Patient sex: M
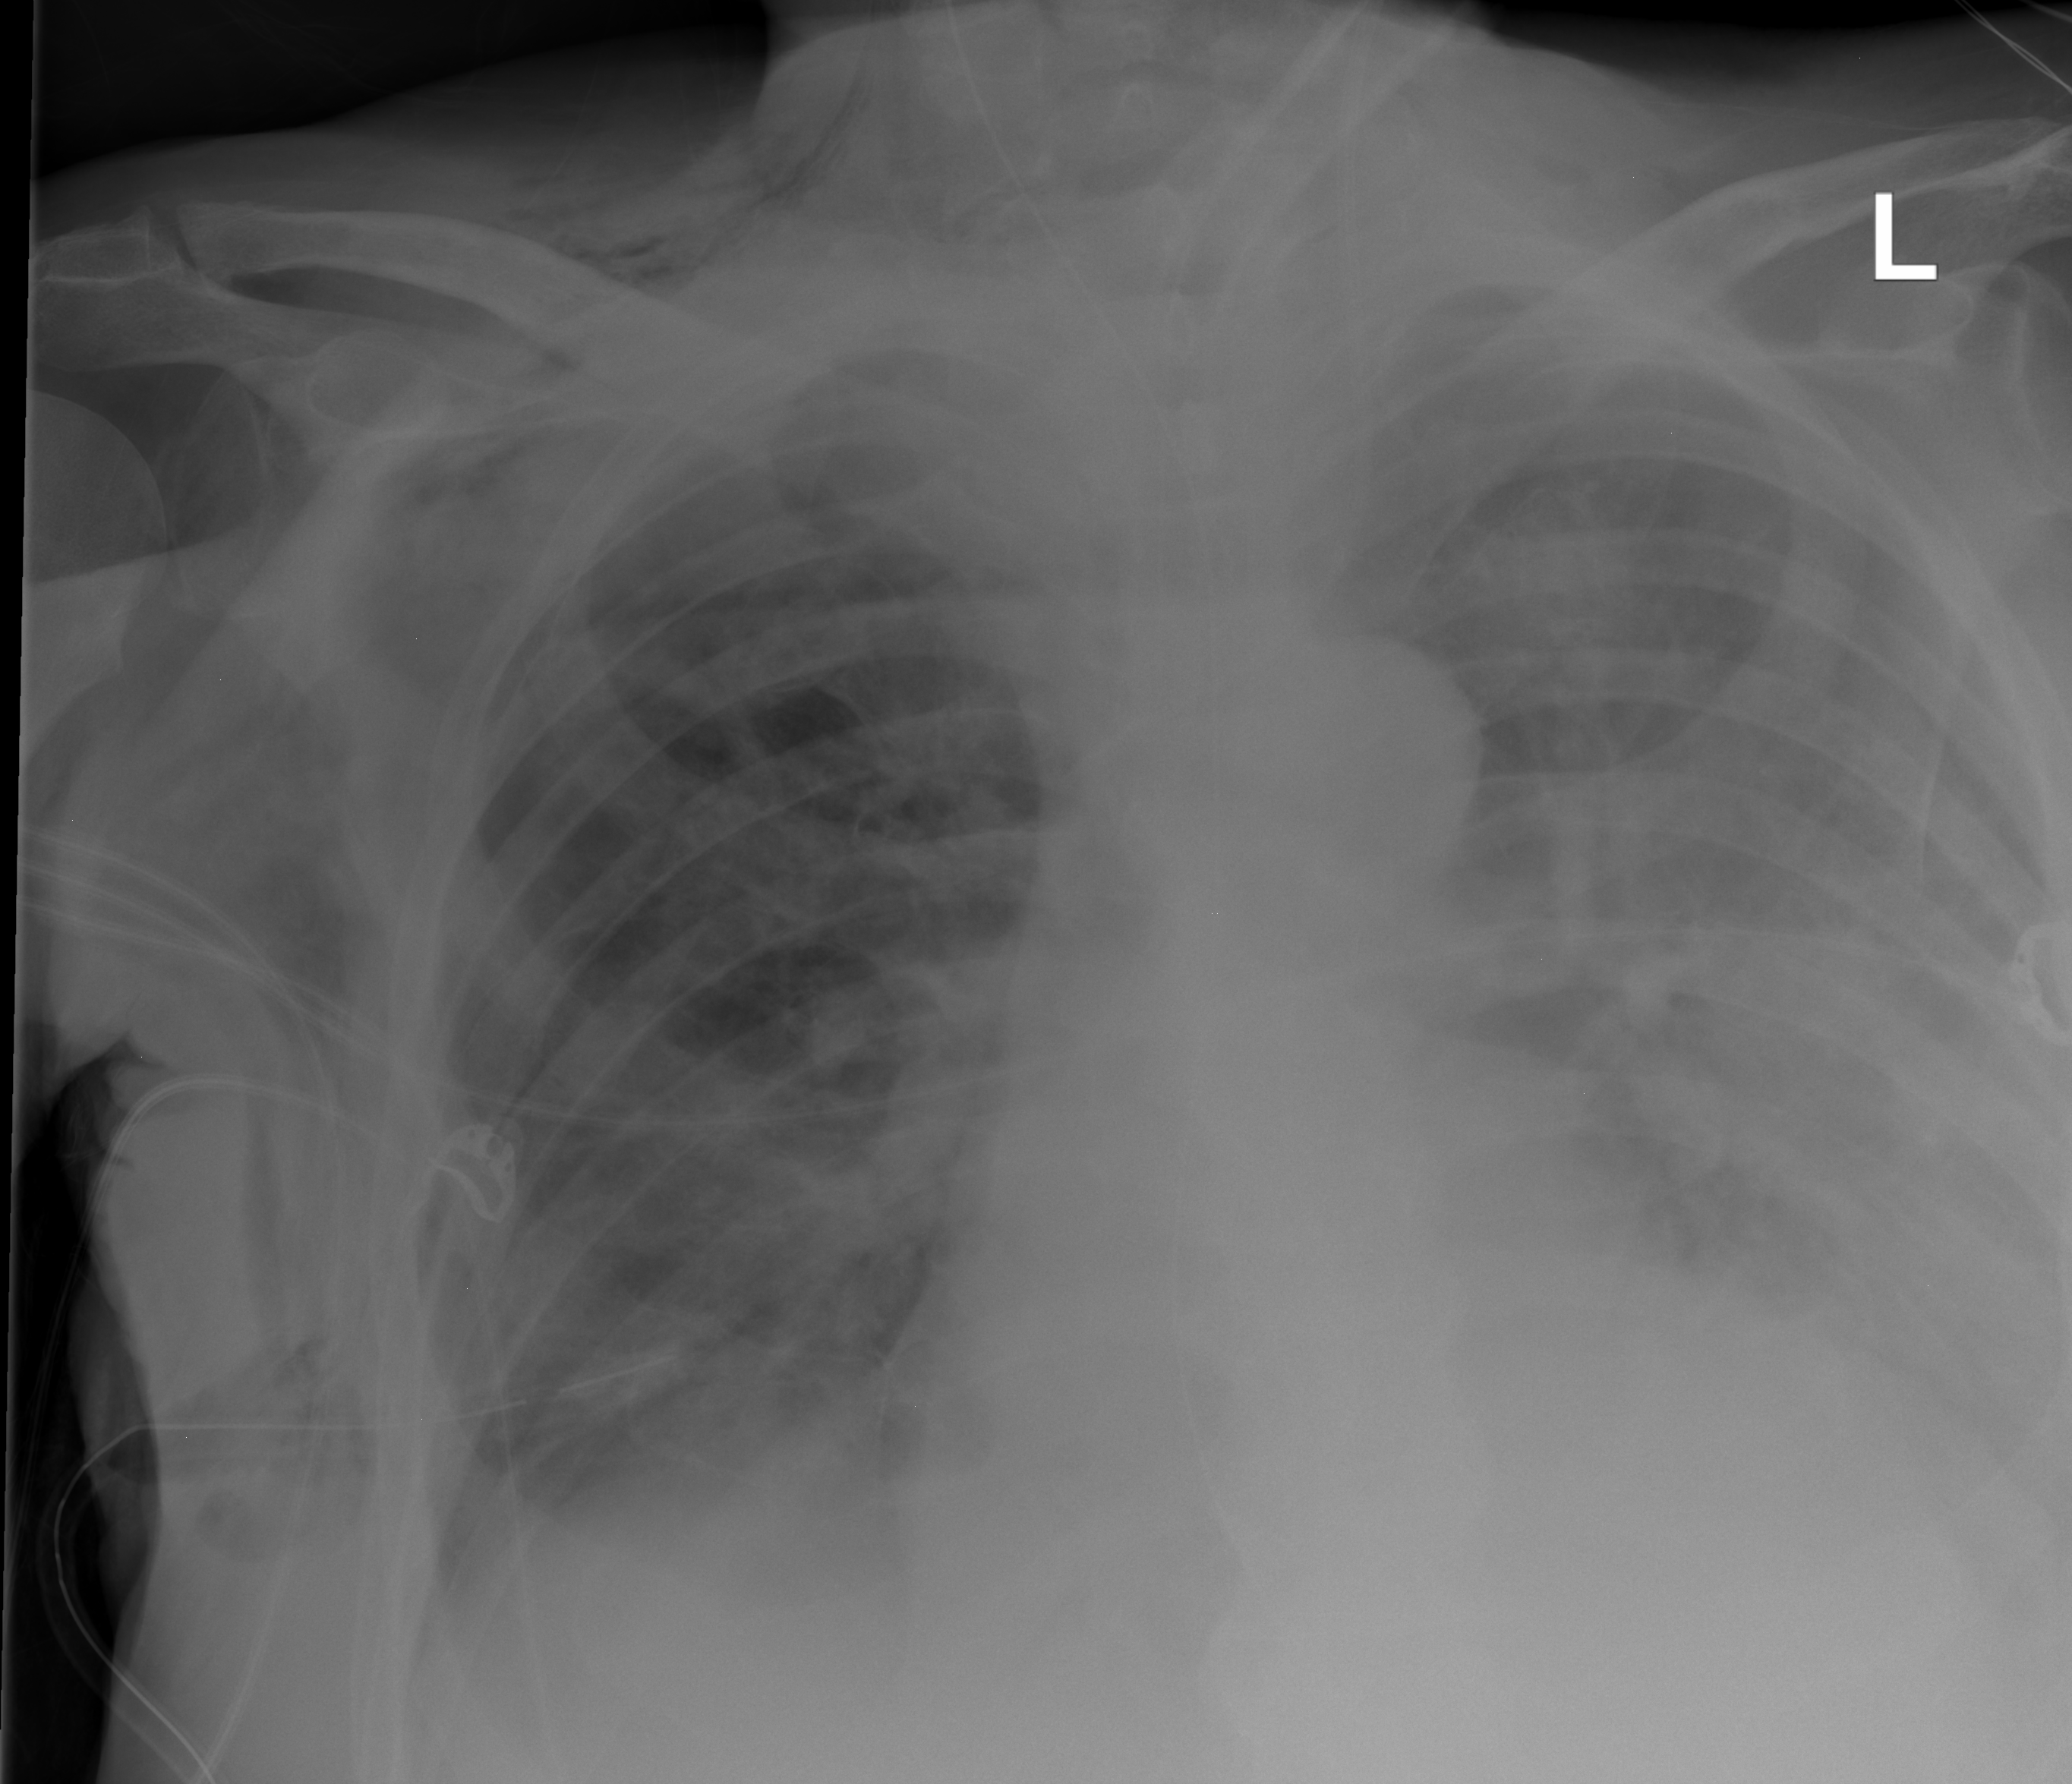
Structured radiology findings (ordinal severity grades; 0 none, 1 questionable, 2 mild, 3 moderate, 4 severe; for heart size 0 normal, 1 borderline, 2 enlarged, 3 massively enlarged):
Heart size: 2
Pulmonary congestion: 2
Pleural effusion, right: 2
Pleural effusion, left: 3
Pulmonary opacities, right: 2
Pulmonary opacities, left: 2
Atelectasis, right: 2
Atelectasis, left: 2